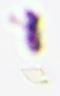
Label: Detritus